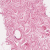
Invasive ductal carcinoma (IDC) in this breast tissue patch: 0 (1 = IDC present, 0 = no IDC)